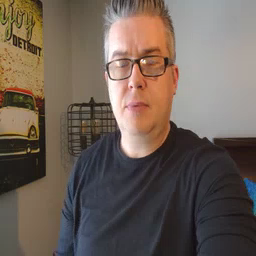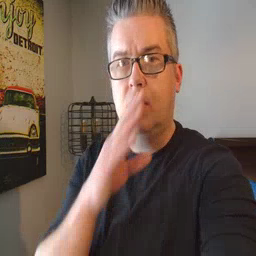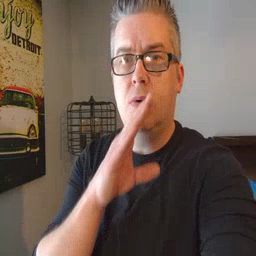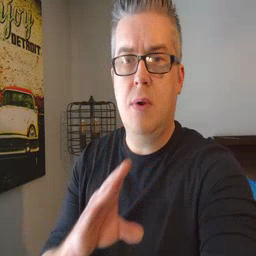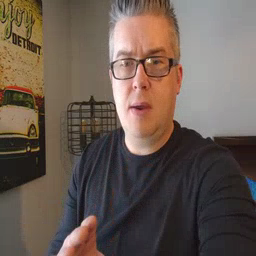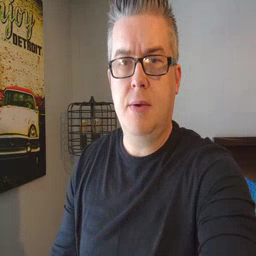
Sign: quiet